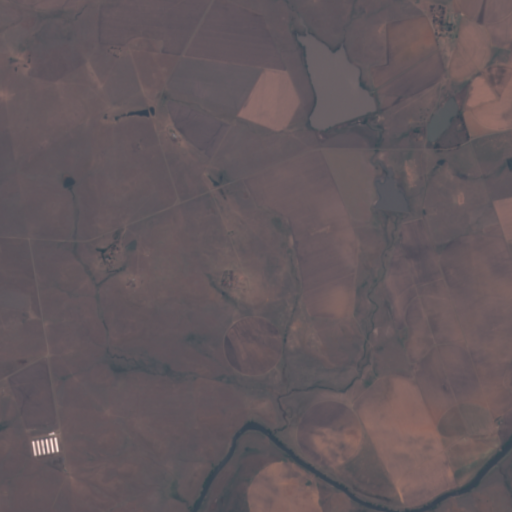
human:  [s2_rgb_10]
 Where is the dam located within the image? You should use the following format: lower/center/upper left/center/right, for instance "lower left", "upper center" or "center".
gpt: The dam is located in the upper right of the image.
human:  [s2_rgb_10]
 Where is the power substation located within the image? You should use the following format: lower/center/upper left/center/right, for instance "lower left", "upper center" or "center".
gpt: The power substation is located in the upper left of the image.
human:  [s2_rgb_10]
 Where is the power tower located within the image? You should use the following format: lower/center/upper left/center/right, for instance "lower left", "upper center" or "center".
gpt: The power tower is located in the upper left of the image.
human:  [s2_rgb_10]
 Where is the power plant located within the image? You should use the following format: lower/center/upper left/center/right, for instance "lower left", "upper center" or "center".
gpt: There is no power plant in the image.